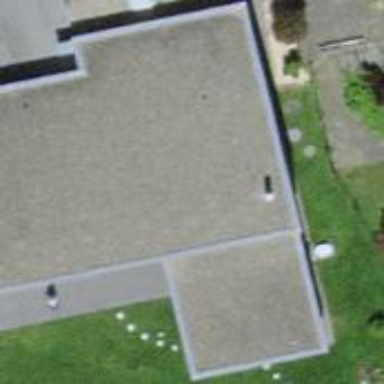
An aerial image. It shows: Simple house.